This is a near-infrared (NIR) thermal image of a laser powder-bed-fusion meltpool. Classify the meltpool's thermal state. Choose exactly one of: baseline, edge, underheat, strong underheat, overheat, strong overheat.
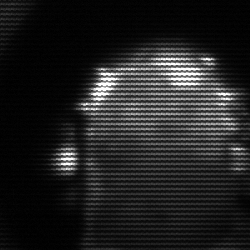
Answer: baseline